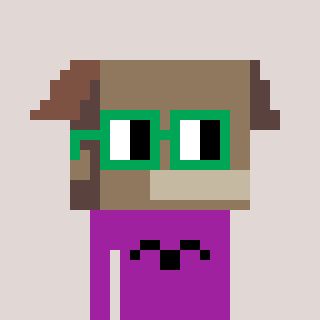
a pixel art character with square green glasses, a box-shaped head and a magenta-colored body on a warm background